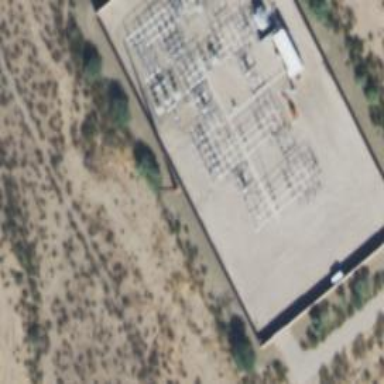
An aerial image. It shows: Switch for power supply.